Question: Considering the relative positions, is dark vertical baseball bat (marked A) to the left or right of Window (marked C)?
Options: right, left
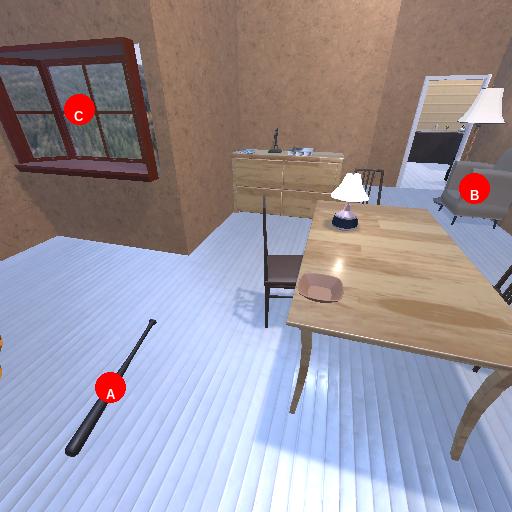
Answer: right